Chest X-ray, AP view. Patient: 55 years old, sex M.
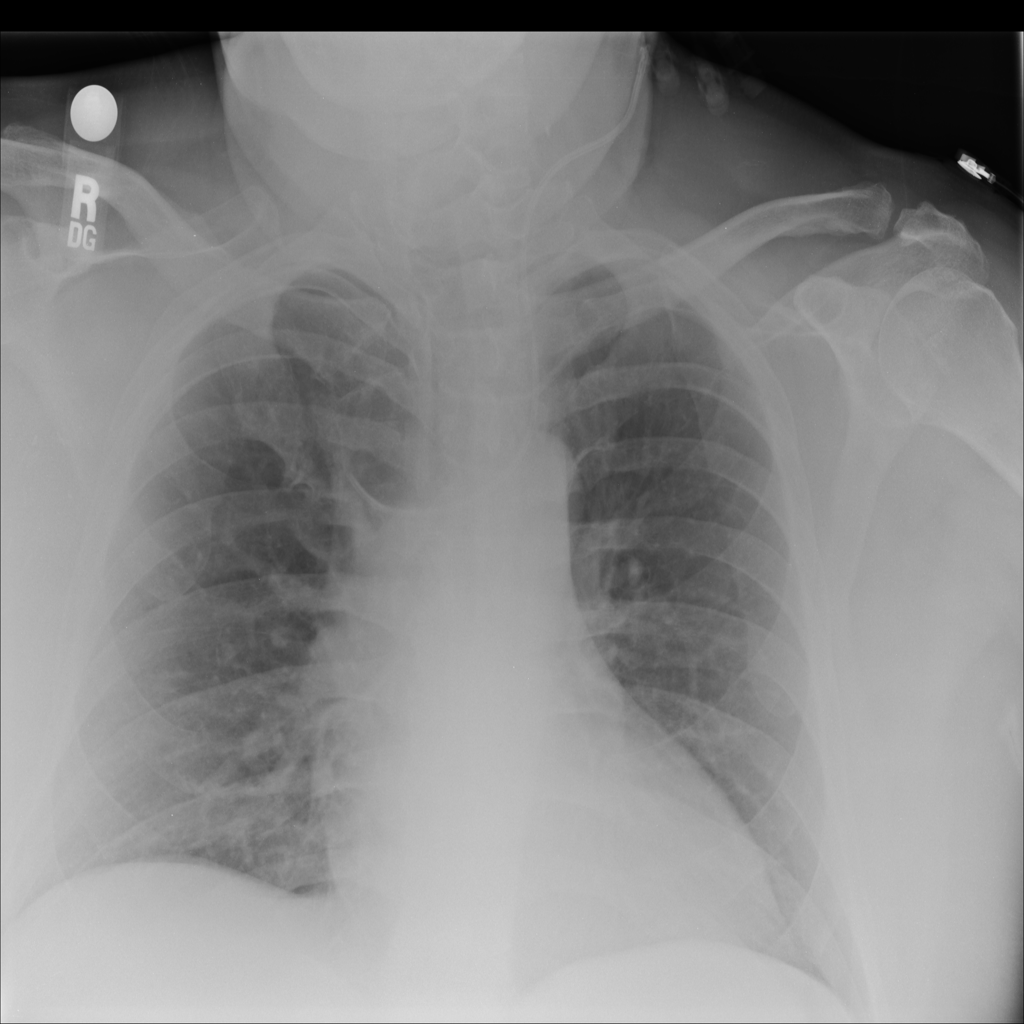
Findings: No Finding